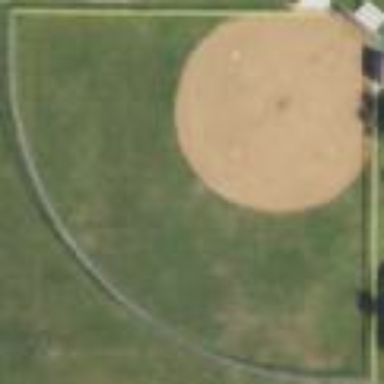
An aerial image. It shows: Baseball pitch for leisure land.